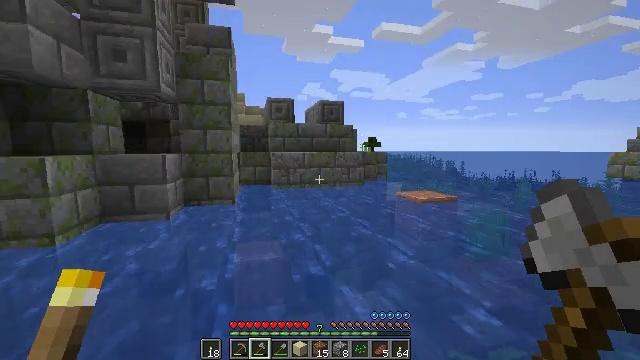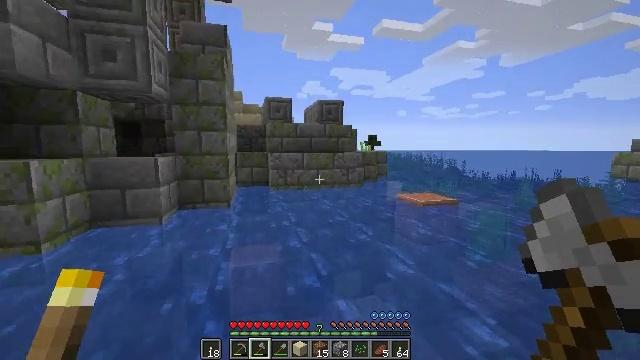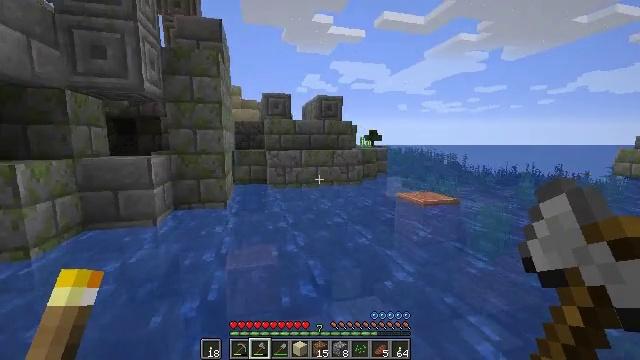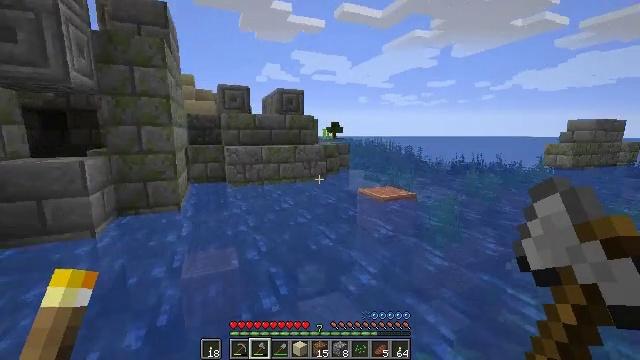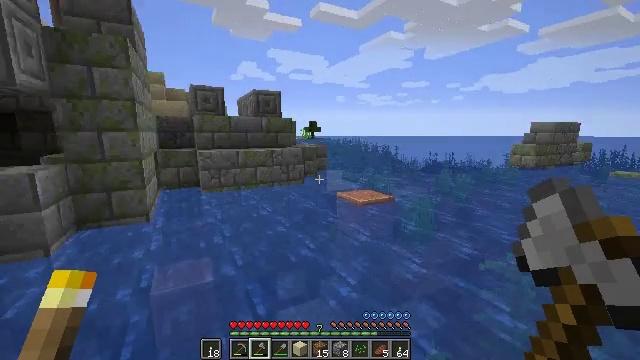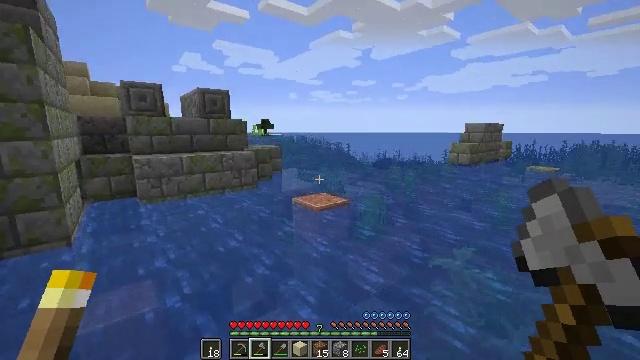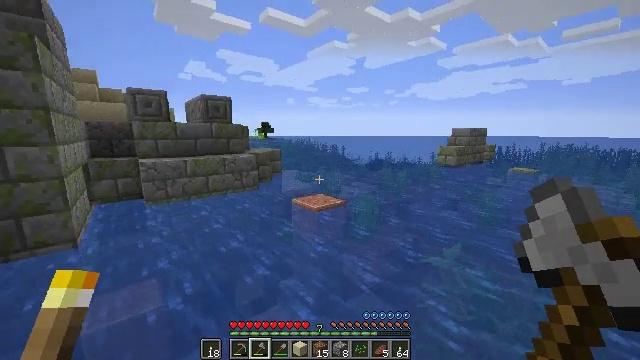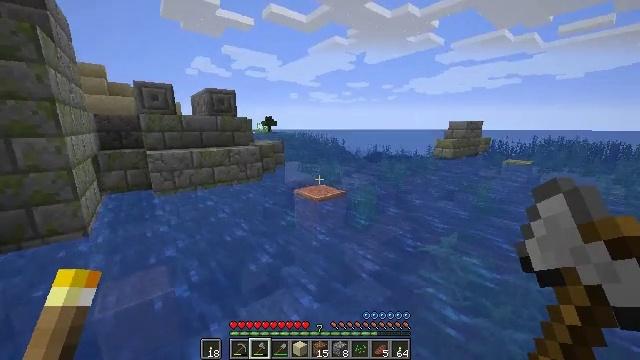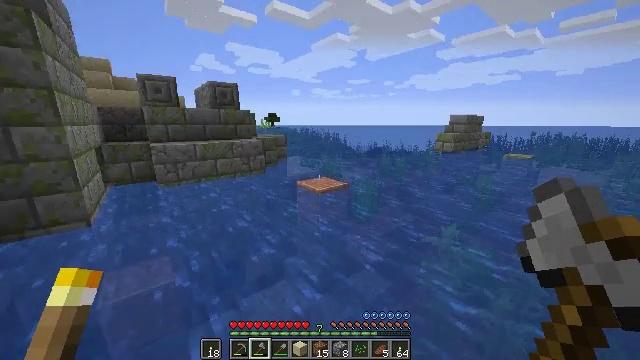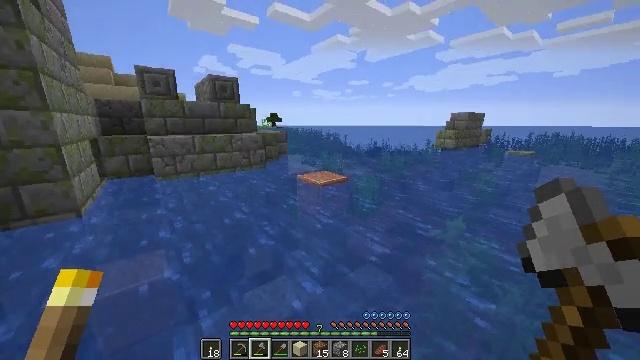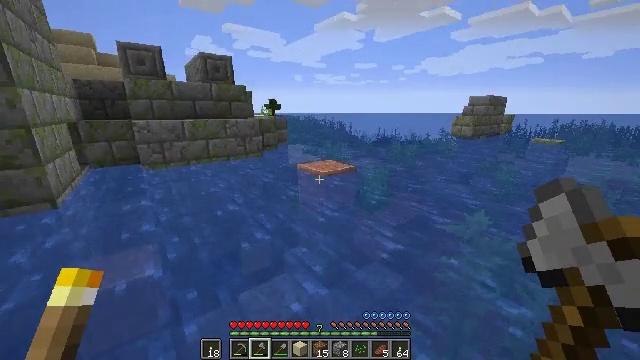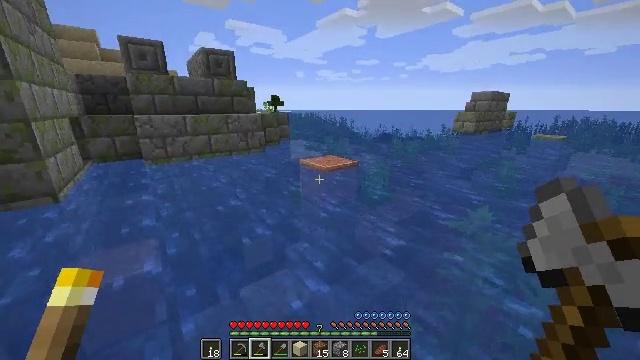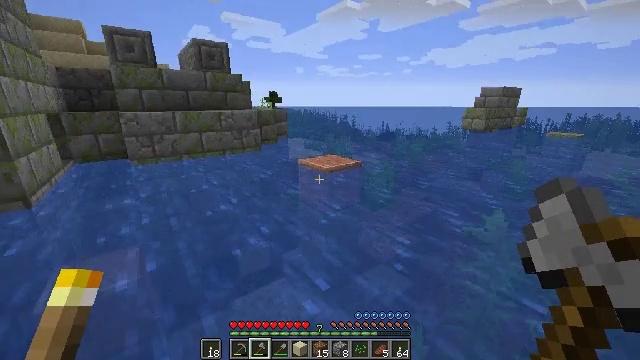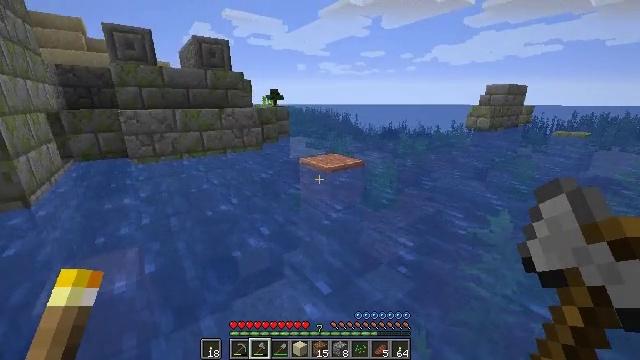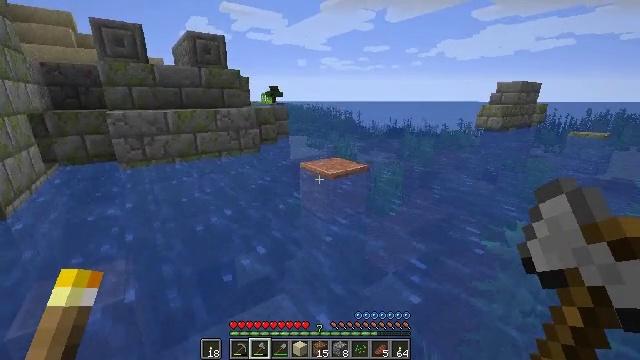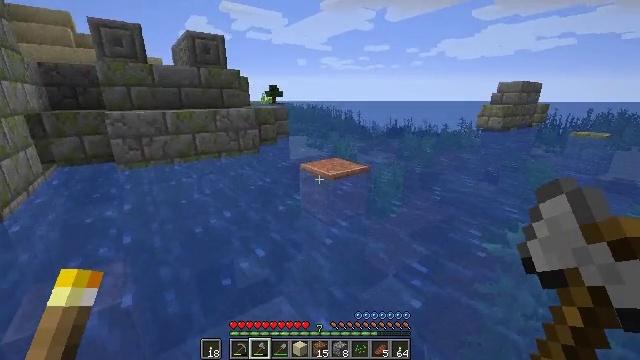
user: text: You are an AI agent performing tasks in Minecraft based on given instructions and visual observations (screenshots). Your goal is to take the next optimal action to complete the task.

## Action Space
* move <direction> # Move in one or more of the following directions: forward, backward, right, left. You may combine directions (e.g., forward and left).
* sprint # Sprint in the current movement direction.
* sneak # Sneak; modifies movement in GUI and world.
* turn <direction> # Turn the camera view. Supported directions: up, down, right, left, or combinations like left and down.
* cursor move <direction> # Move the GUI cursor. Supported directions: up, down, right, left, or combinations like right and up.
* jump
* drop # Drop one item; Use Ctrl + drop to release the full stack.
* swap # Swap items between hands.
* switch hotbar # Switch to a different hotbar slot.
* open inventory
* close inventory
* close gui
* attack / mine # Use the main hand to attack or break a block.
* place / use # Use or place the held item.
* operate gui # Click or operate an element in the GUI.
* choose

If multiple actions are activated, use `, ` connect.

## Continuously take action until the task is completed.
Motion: motion action
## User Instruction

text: Dig through mossy stone bricks.
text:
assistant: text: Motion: move forward, sprint, jump
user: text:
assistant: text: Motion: move forward, sprint, turn down, jump
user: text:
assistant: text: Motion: move forward, sprint, turn right and down, jump
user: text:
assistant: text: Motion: move forward, sprint, turn right, jump
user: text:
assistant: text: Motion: move forward, sprint, turn right, jump
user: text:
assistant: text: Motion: move forward, sprint, jump
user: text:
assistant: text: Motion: move forward, sprint, turn down, jump
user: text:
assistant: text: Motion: move forward, sprint, turn down, jump
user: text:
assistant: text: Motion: move forward, sprint, jump
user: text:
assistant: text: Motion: move forward, sprint, turn down, jump
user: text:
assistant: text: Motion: move forward, sprint, turn down, jump
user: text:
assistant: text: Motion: move forward, sprint, jump
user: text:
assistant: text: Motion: move forward, sprint, jump
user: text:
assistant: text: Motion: move forward, sprint, jump
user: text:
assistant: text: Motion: move forward, sprint, jump
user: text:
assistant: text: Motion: move forward, sprint, jump
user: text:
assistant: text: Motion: move forward, sprint, turn left and down
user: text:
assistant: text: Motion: move forward, sprint, turn right and down
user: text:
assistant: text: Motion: move forward, sprint, turn right and down
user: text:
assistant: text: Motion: move forward, sprint, turn right
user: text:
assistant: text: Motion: move forward, sprint, turn left and up
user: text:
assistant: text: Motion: move forward, sprint
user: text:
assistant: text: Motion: move forward, sprint
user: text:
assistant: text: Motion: move forward, sprint
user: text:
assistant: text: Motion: move forward, sprint, turn left
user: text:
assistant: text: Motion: move forward, sprint
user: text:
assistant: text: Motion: move forward, sprint, turn left
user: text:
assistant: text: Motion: move forward, sprint, turn left and down
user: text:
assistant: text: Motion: move forward, sprint, turn left and down
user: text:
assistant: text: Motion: move forward, sprint, turn left and up